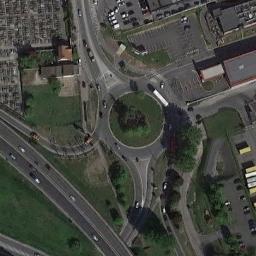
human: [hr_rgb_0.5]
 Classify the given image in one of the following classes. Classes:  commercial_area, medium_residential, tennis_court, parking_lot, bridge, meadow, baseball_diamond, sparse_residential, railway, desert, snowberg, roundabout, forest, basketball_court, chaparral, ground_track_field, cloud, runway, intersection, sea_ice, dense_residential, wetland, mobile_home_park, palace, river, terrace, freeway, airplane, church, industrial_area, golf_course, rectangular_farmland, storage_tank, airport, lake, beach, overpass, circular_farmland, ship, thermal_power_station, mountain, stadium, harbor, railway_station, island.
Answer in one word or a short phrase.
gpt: roundabout